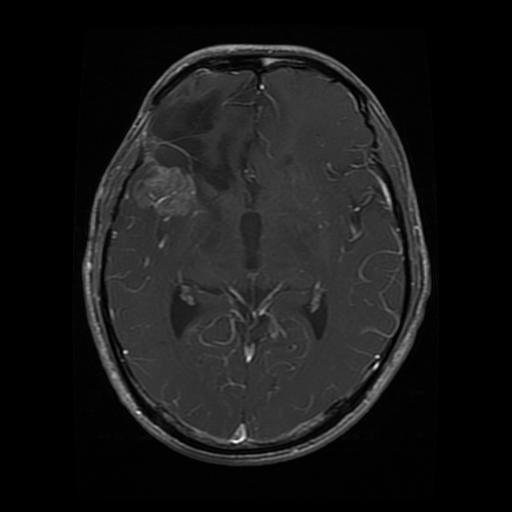
Label: glioma